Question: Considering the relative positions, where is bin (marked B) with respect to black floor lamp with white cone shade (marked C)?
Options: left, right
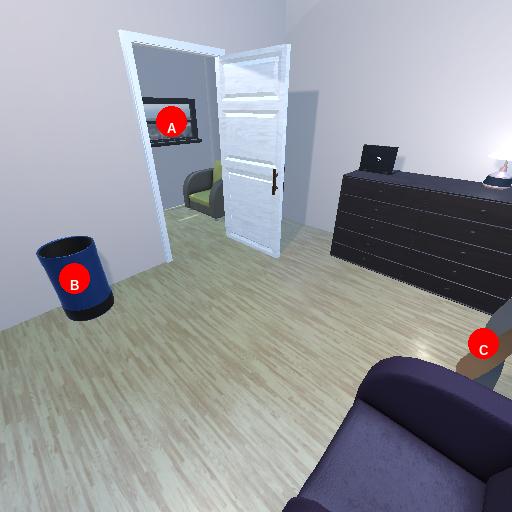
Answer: left